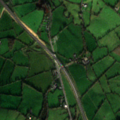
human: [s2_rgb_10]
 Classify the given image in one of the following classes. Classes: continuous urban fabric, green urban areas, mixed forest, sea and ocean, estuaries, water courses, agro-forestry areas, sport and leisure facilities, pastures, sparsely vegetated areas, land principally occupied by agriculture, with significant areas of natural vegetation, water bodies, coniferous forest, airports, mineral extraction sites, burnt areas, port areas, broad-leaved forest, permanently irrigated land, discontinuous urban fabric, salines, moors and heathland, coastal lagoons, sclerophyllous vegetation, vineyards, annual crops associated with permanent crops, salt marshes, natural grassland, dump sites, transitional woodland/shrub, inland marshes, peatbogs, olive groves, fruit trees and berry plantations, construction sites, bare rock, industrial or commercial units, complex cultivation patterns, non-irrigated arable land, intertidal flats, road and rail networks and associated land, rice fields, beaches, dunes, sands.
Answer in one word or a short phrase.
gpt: road and rail networks and associated land, non-irrigated arable land, pastures